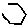
Label: hexagon